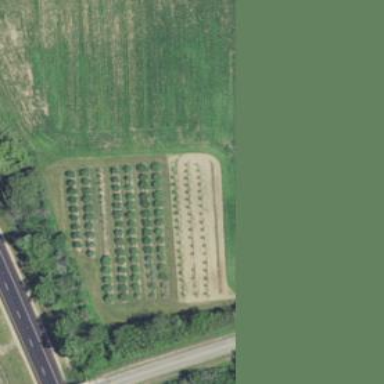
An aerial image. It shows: Orchard.